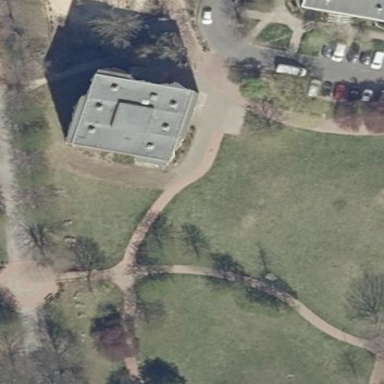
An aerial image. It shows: Lovely park for leisure and relaxation.